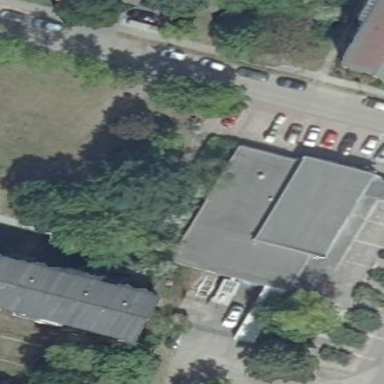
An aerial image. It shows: Commercial building.